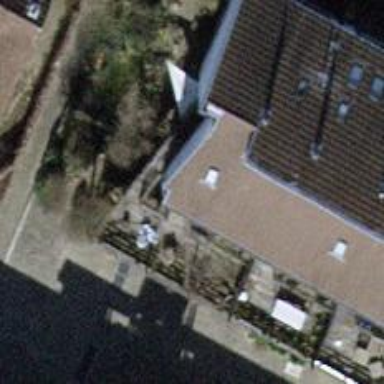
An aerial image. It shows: Gabled house with the roof oriented across.